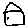
Label: house